Interaction volume radius: 5 \u00c5
Interaction volume height: 20 \u00c5
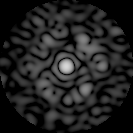
Disorder parameter: 0.7207